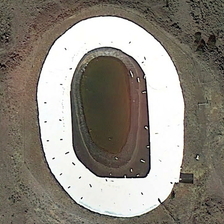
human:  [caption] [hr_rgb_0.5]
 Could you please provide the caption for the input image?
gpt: many green plants are around a white stadium shaped like a ring runway .

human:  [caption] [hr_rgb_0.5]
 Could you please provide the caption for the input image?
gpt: a lawn and a runway are in the stadium .

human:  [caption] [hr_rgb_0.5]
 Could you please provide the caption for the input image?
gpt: a white roof of the stadium is in the bareland .

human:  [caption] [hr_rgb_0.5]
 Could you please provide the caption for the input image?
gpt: many green plants are around a white stadium shaped like a ring runway .

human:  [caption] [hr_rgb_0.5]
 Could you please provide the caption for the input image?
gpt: a white roof of the stadium is in the bareland .